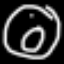
Label: donut